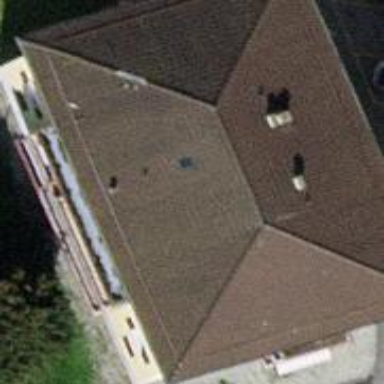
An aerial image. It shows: Hipped-roof building with apartments.